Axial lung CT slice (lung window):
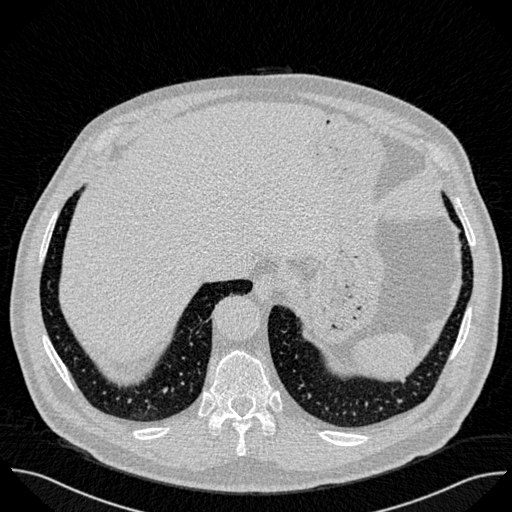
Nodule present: yes
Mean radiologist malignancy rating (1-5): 3